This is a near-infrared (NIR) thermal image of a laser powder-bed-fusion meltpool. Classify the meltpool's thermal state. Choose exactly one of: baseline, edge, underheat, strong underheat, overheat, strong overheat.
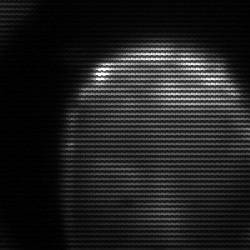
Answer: edge